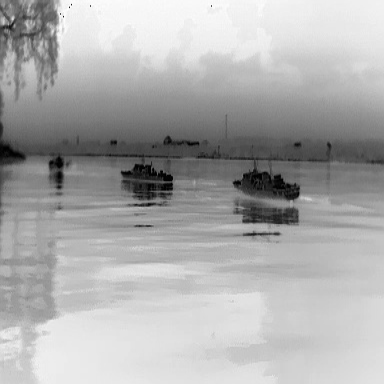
There are three objects shown in the infrared image, including two warships, and a liner.